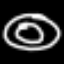
Label: donut